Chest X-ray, PA view. Patient: 31 years old, sex M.
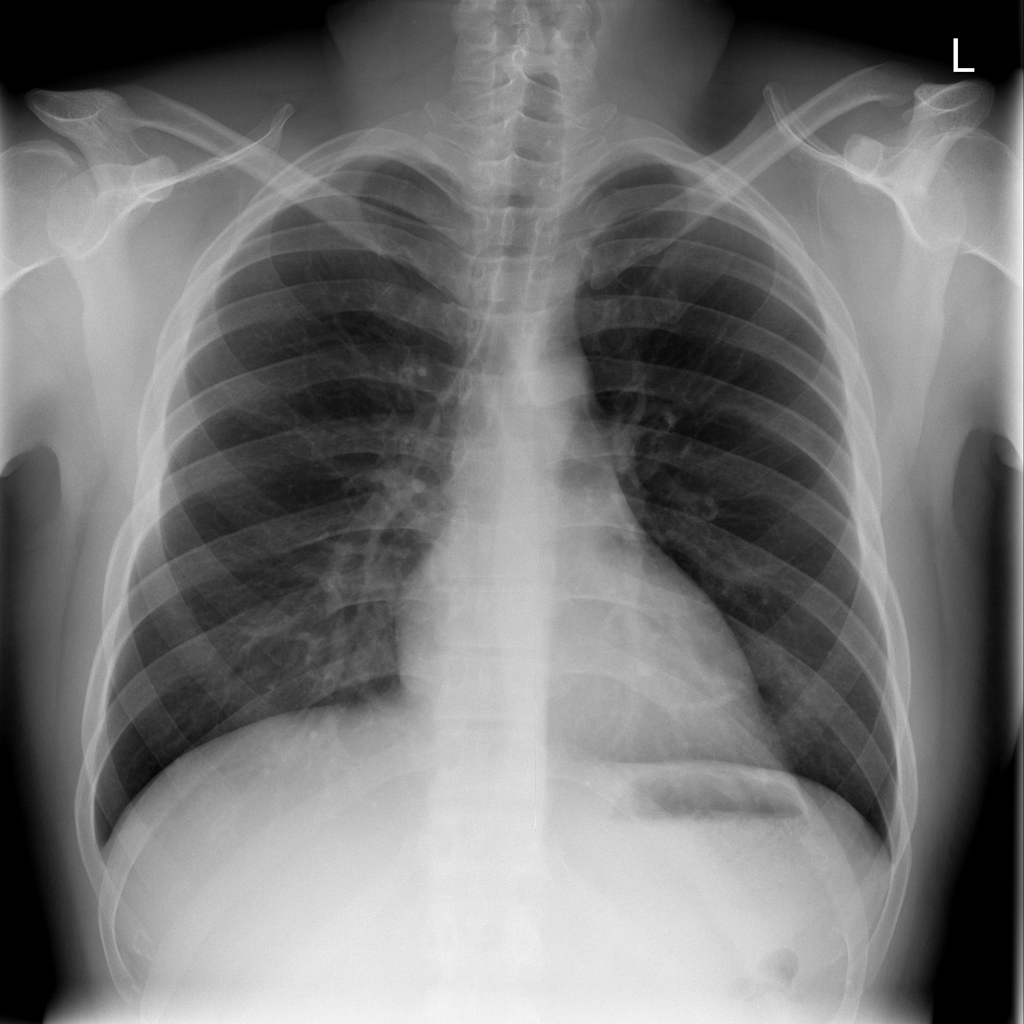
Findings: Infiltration